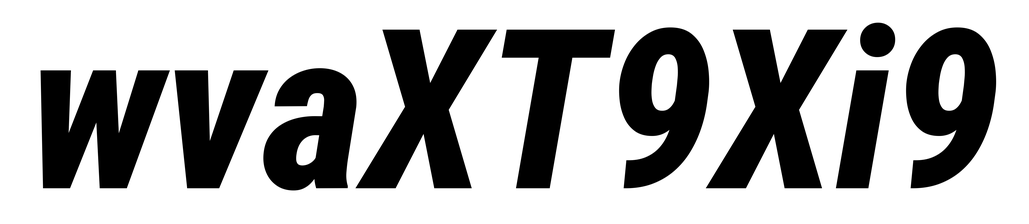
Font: Roboto-Italic_Condensed_ExtraBold_Italic